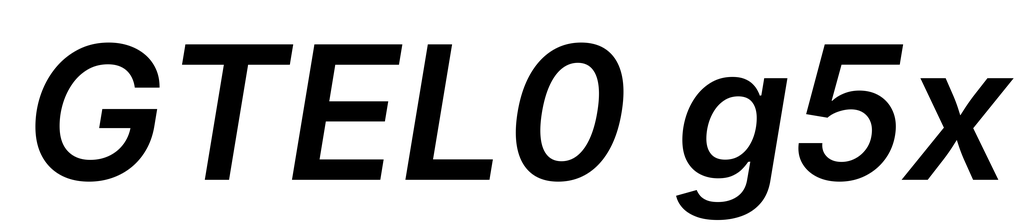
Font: Inter-Italic_SemiBold_Italic